Chest X-ray:
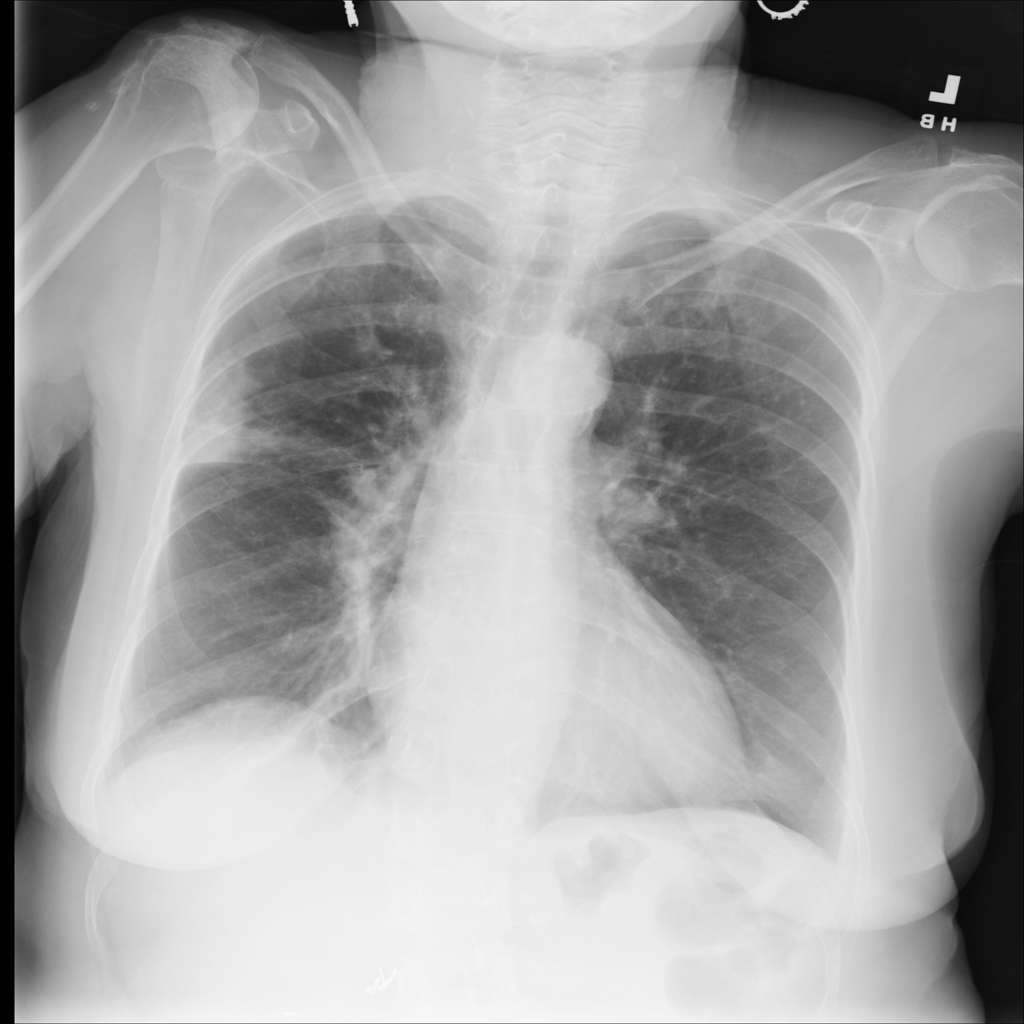
No abnormal finding: yes